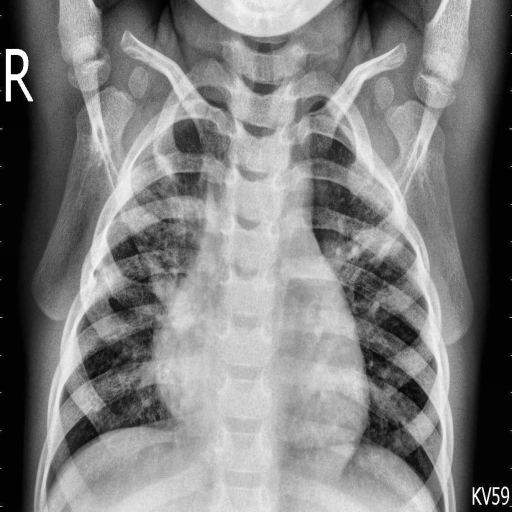
Finding: PNEUMONIA